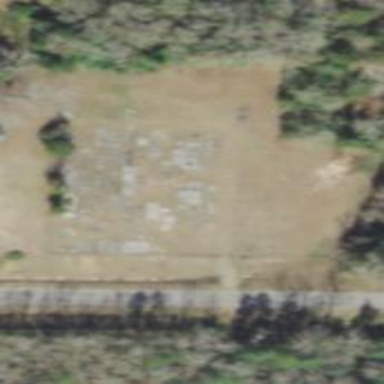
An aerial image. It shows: Cemetery.